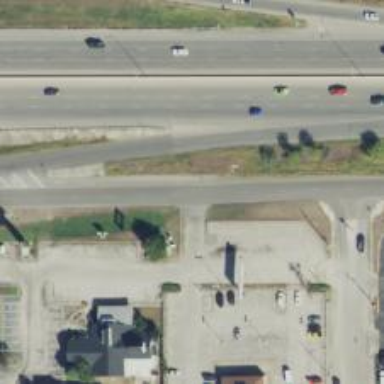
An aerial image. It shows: Secondary road with frontage road alongside.